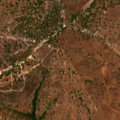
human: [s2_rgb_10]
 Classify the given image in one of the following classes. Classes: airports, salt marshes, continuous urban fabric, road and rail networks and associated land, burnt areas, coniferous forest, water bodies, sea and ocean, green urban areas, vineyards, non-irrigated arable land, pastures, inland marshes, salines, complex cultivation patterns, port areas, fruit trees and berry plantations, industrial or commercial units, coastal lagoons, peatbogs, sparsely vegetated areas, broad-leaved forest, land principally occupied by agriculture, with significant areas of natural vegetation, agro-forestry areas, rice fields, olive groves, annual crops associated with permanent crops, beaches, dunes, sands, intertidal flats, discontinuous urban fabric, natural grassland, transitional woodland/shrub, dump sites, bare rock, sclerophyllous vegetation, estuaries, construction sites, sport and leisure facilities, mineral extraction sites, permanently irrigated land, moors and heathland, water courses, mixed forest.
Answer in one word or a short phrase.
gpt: non-irrigated arable land, agro-forestry areas